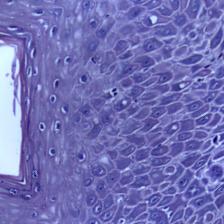
Diagnosis: Normal